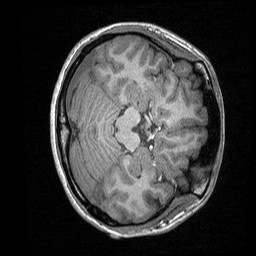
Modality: T1w
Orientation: axial
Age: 20
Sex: female
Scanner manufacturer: siemens
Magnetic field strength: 3 T
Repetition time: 1.64 s
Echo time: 0.00234 s